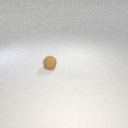
small brown rubber sphere